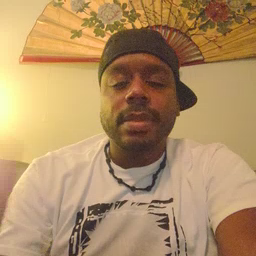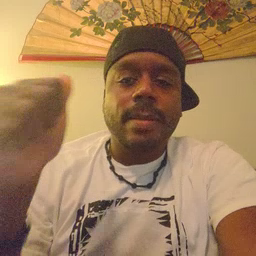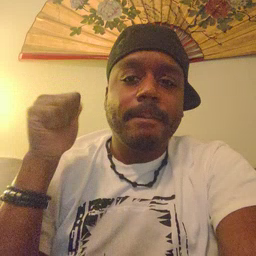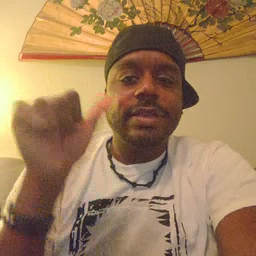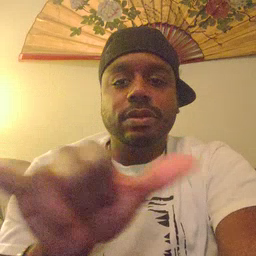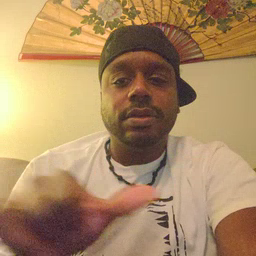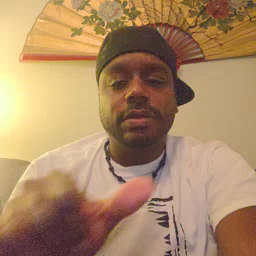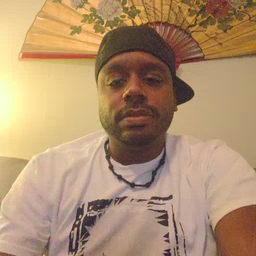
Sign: backyard